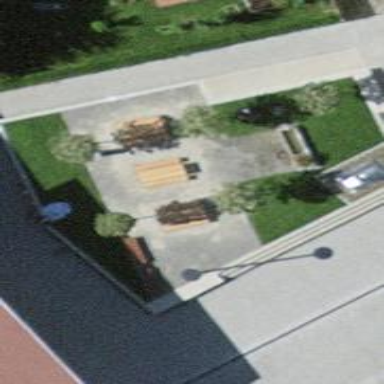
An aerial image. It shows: Picnic table located in leisure land area.